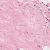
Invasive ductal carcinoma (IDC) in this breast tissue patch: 1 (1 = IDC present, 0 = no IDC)